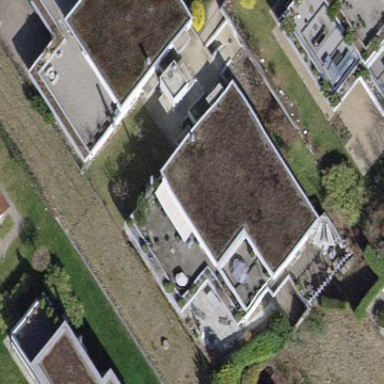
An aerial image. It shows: Terrace building.